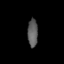
Tissue: lung
Cell type: Endothelial cells
Senescence score: 0.5631
Nuclear area (px): 280
Mean DAPI intensity: 91.332